Chest X-ray. View position: PA
Patient age: 18
Patient sex: M
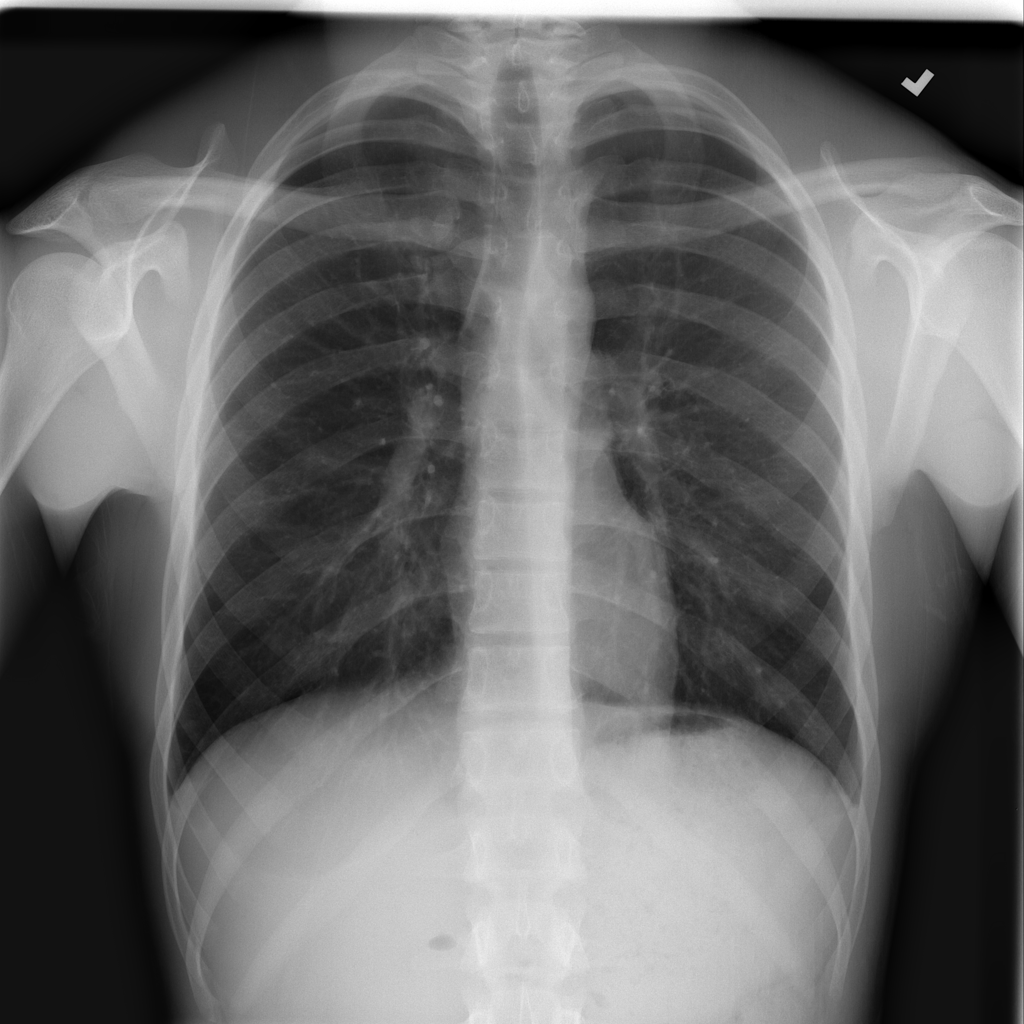
Finding: Pneumothorax